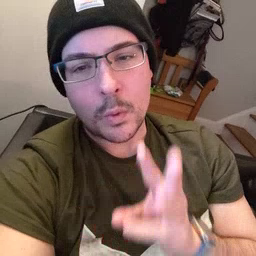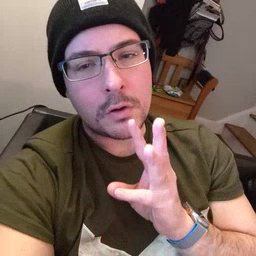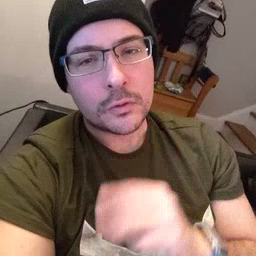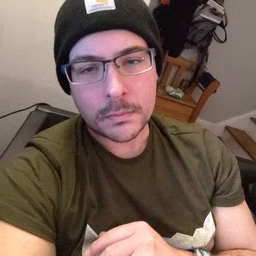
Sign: water